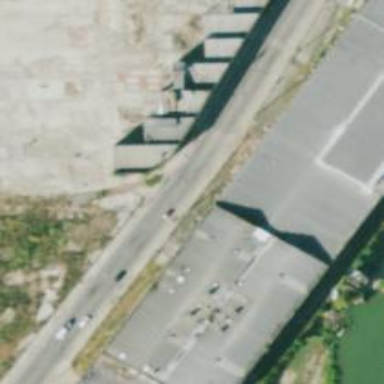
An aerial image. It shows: Abandoned railway spur.